Question: I am not talking about <URL> that shows related pages/links, I'm talking about the box that shows up on Pages:

I can't find any information about it on Facebook - all that comes up is the "Recommendations Box" linked above. In fact the box recently disappeared and we had to follow some convoluted method to make it appear again (add an address and make sure the map is displayed).
We would like to display the recommendations on the testimonials page on our site. Is there any method to do this?
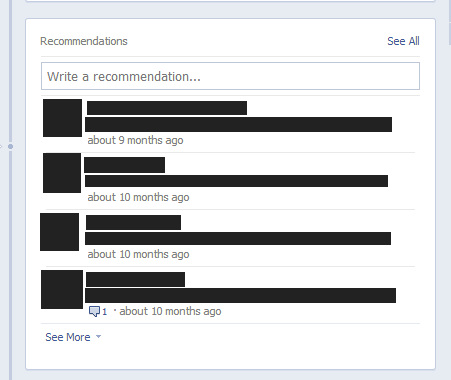
Answer: No, there is no social plugin which displays this information, nor is there an API which returns those recommendations